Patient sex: M
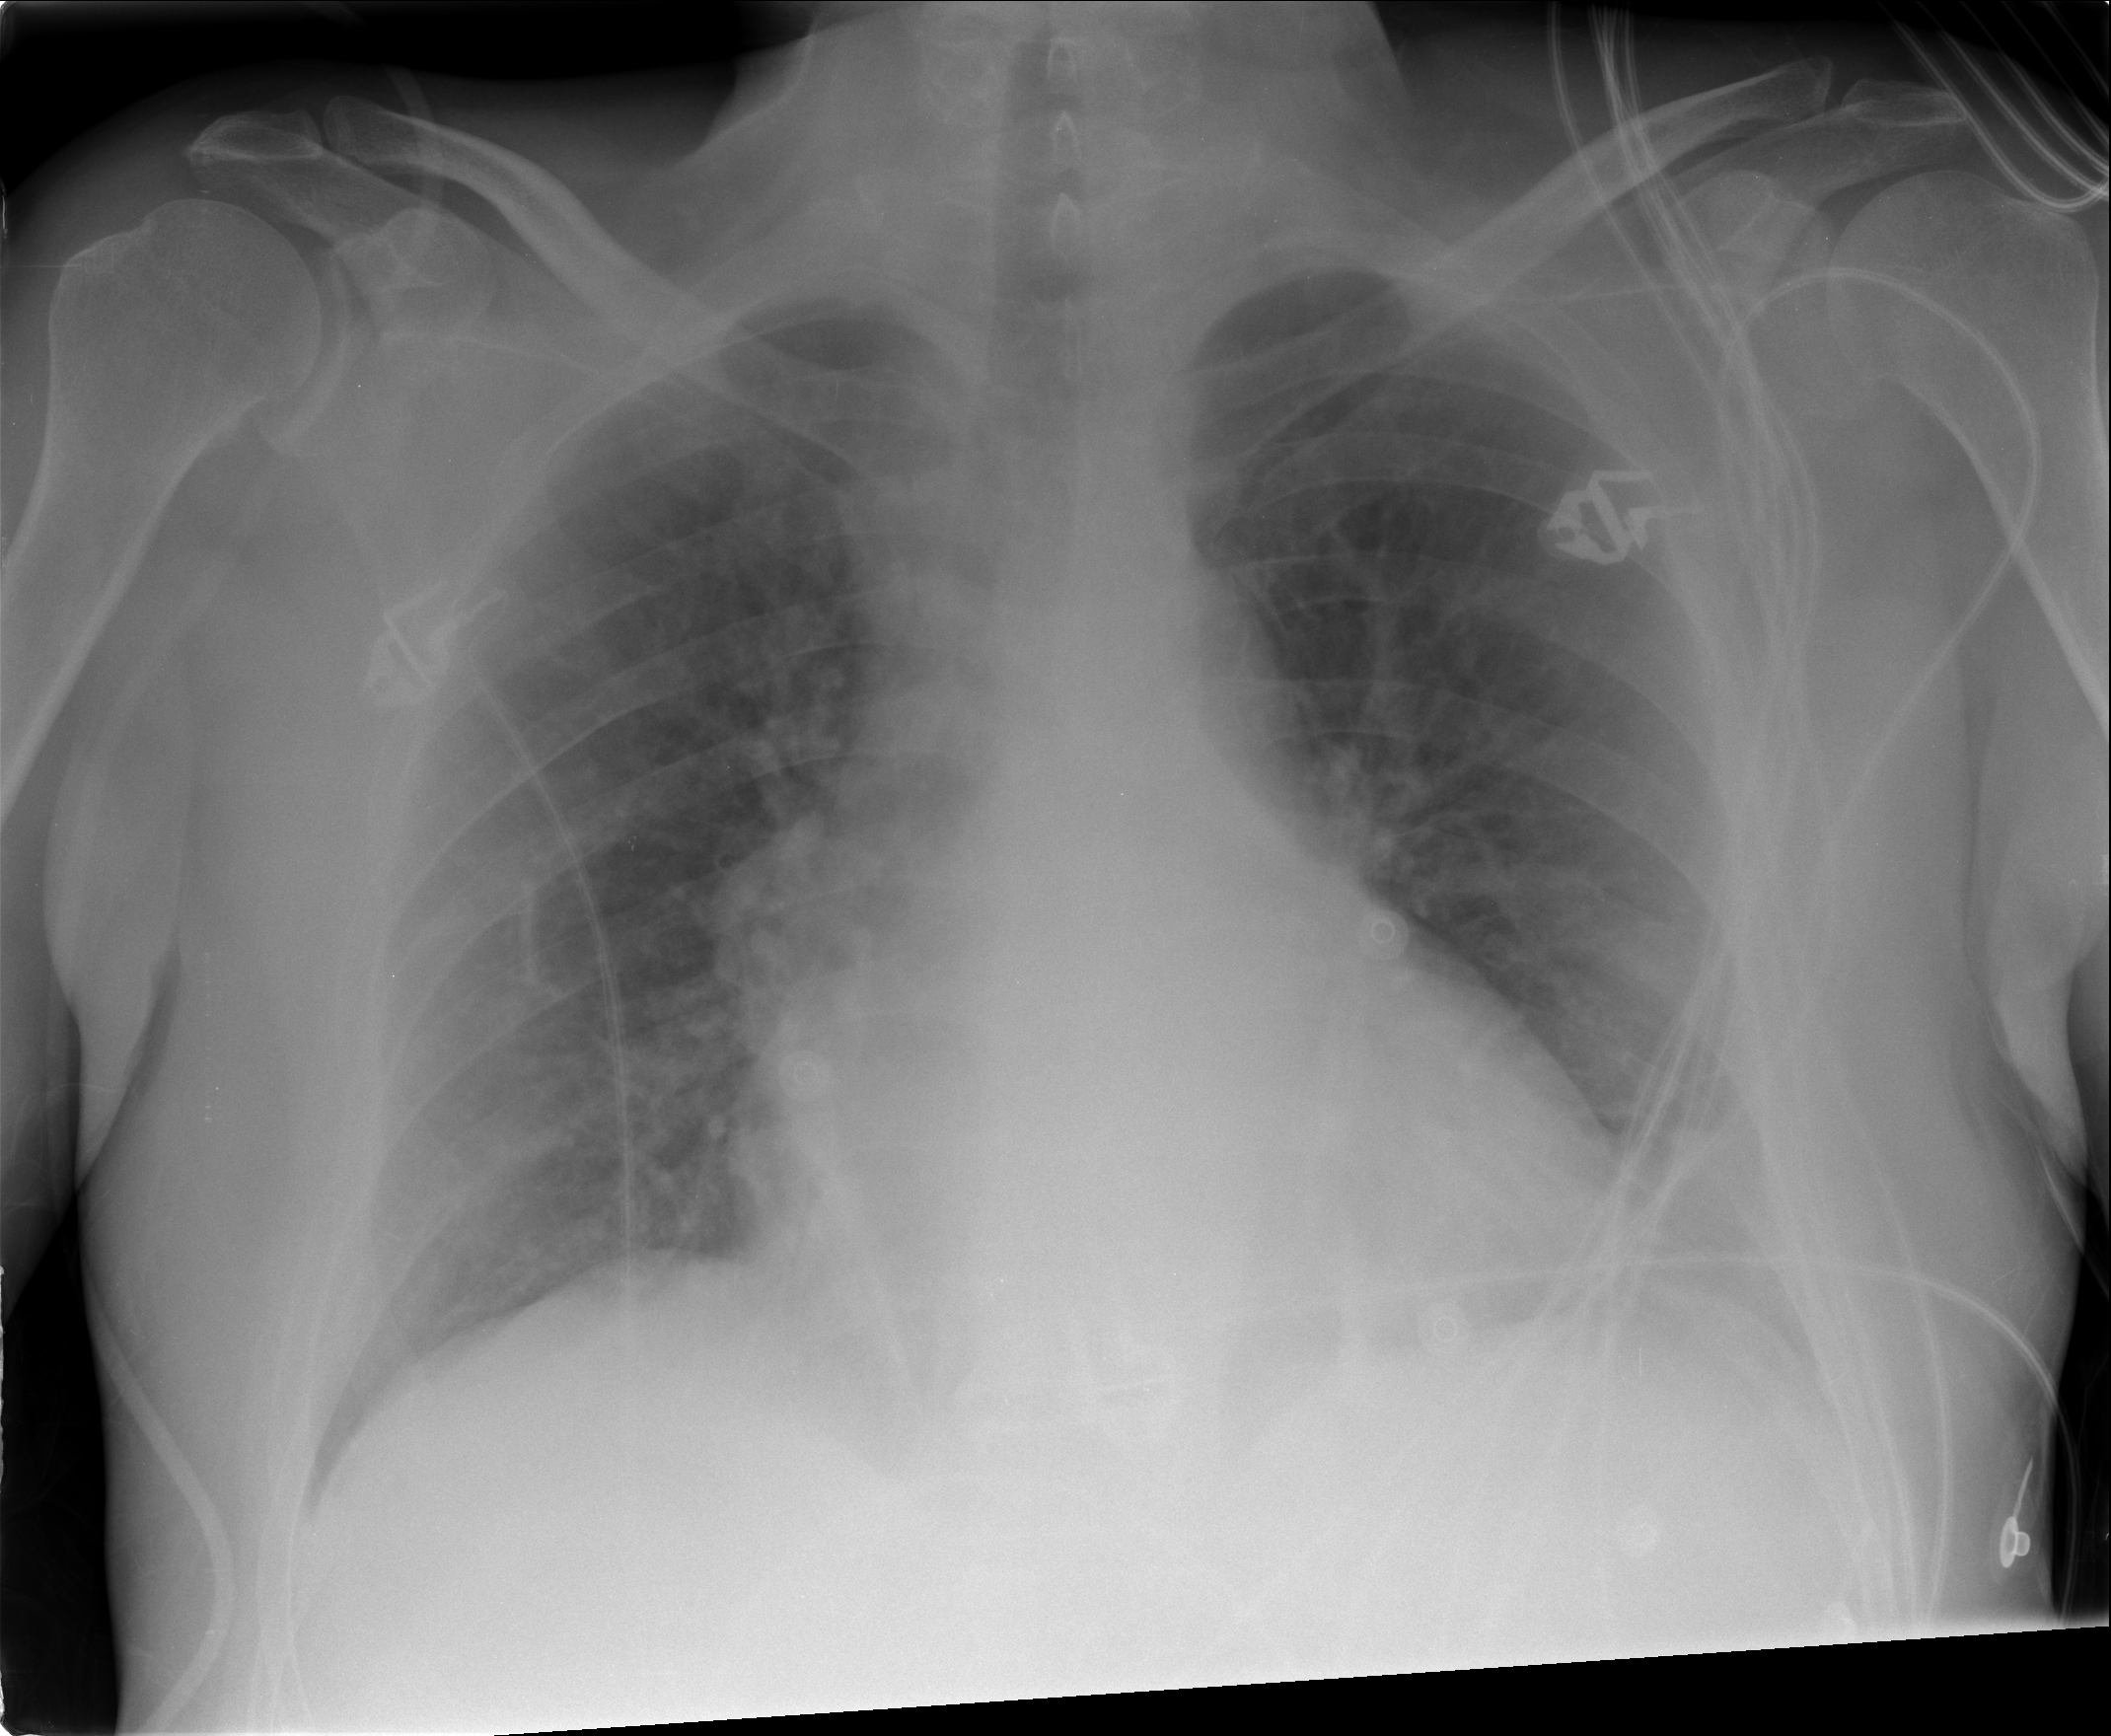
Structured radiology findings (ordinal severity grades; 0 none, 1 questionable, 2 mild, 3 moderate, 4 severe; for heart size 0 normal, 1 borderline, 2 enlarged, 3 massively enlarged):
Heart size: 2
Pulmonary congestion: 2
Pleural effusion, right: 1
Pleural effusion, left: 0
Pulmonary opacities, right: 0
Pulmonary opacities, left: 0
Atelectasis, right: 0
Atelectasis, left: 2